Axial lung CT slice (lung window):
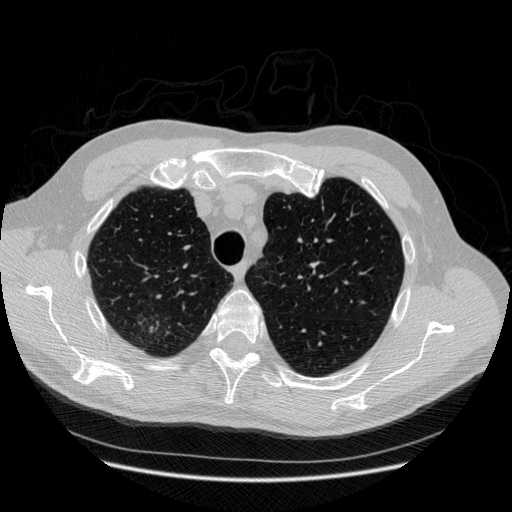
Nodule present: no